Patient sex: M
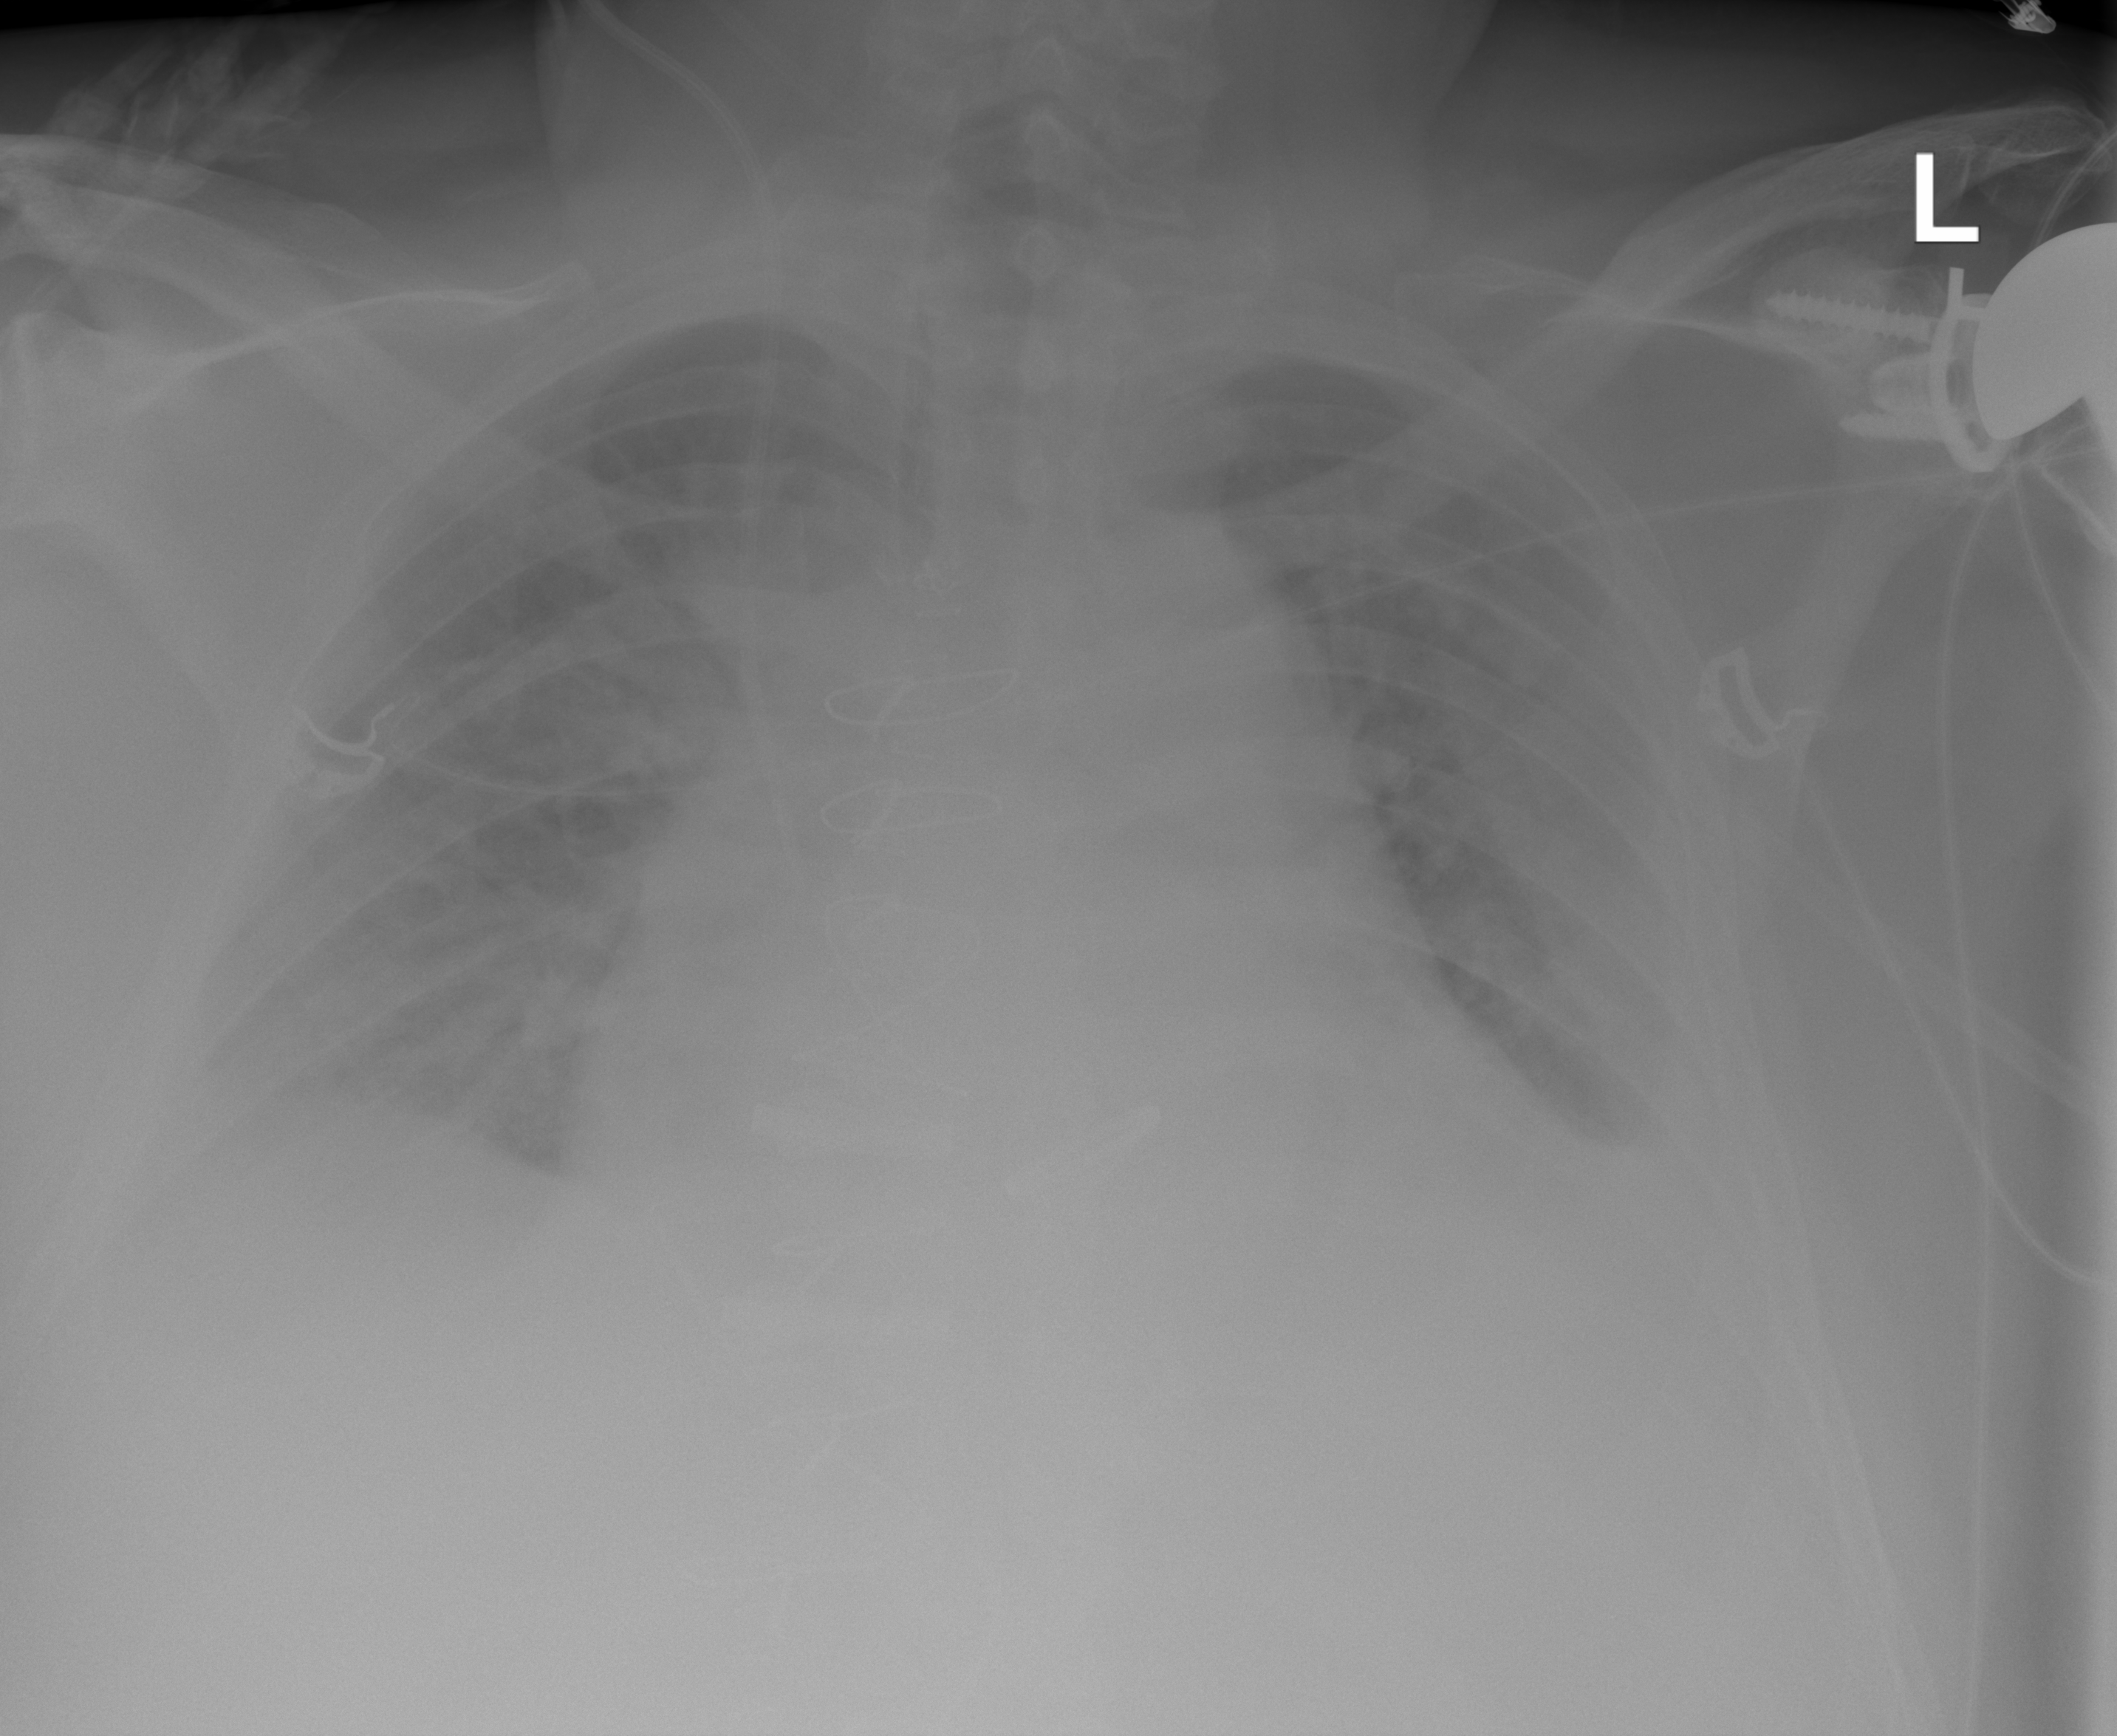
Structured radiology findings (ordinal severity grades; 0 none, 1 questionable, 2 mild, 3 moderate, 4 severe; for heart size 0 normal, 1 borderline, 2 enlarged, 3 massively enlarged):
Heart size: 2
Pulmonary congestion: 0
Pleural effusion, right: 2
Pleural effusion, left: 2
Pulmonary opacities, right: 2
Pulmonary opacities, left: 2
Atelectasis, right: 2
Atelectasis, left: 3